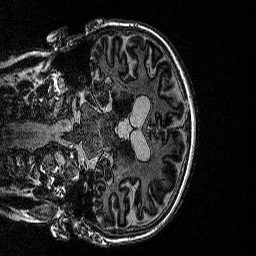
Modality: MP2RAGE
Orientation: coronal
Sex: female
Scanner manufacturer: siemens
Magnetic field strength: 3 T
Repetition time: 5 s
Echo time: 0.00292 s